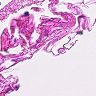
Metastatic tissue present: no